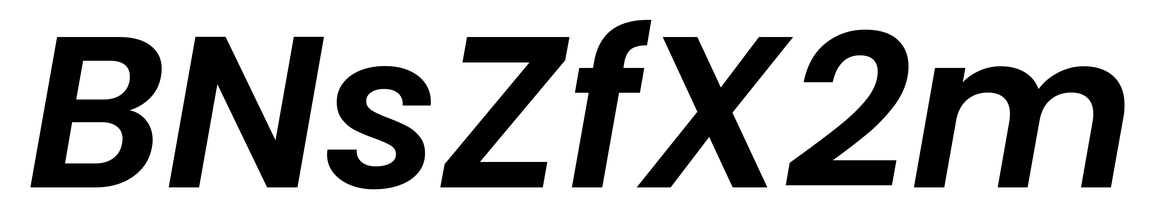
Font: Poppins-SemiBoldItalic